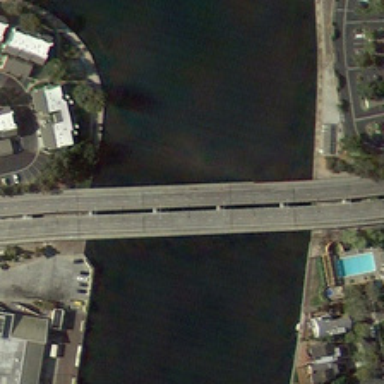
Some buildings and green trees are in two sides of a river with two parallel bridges on it .